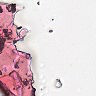
Metastatic tissue present: no